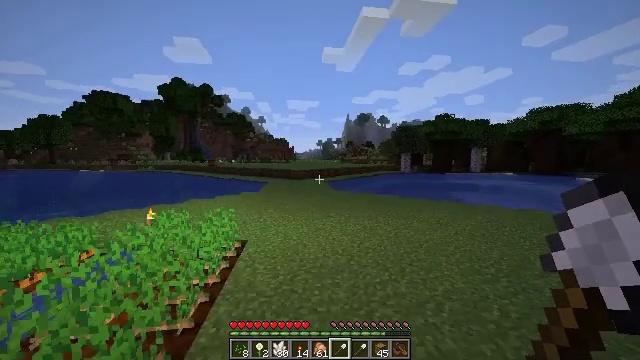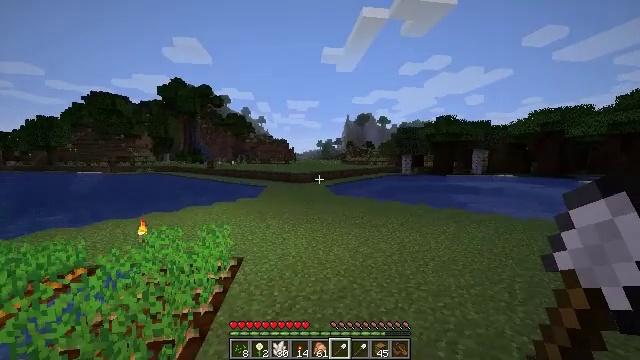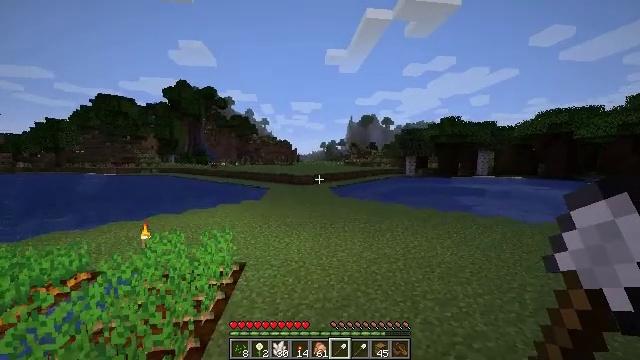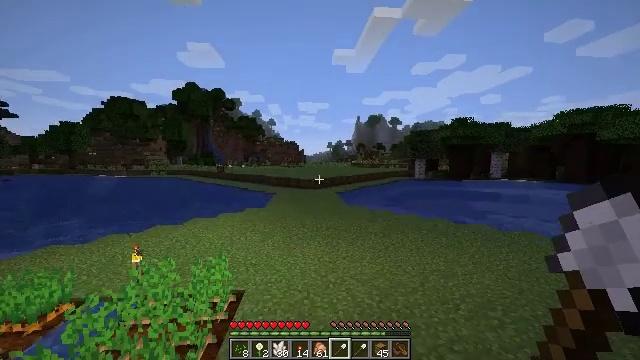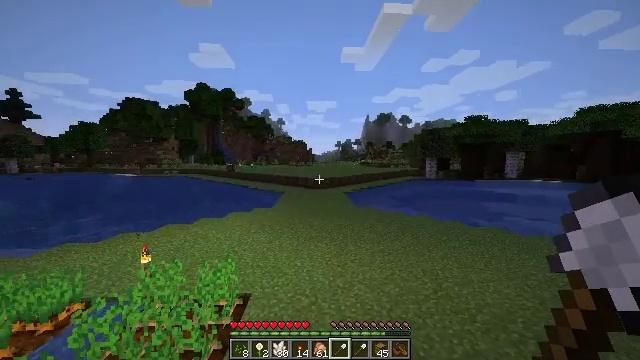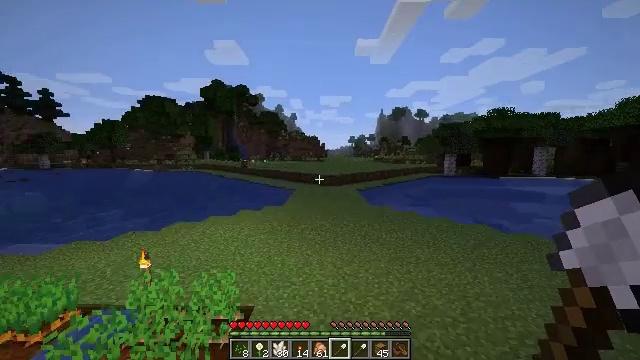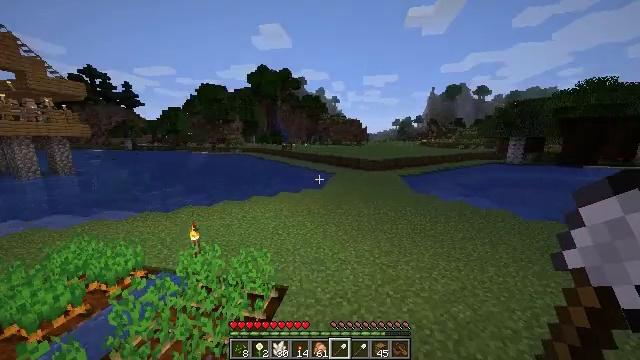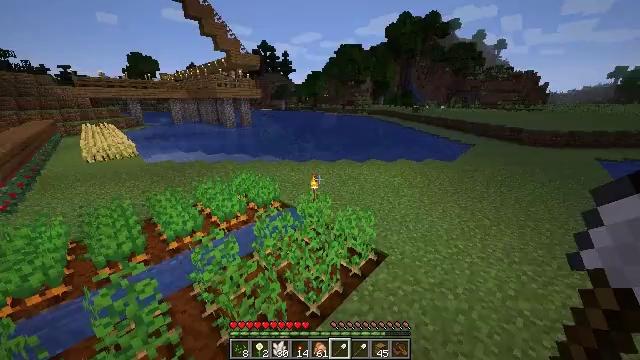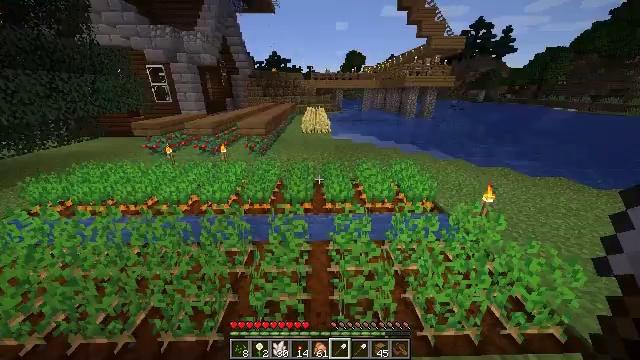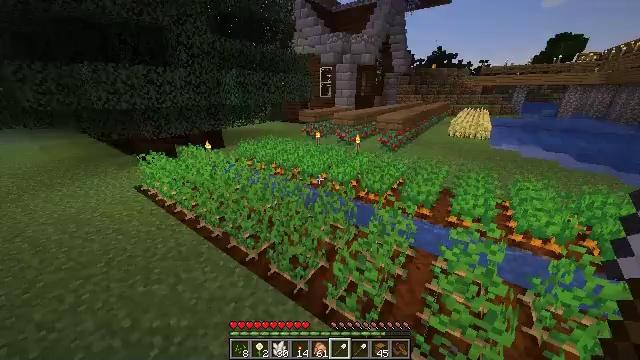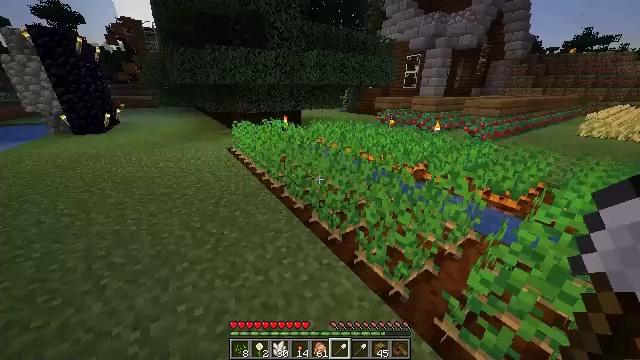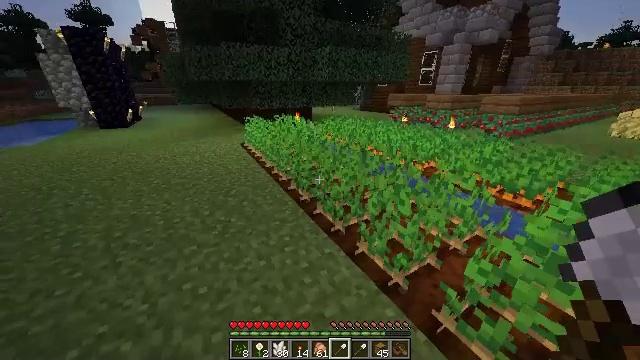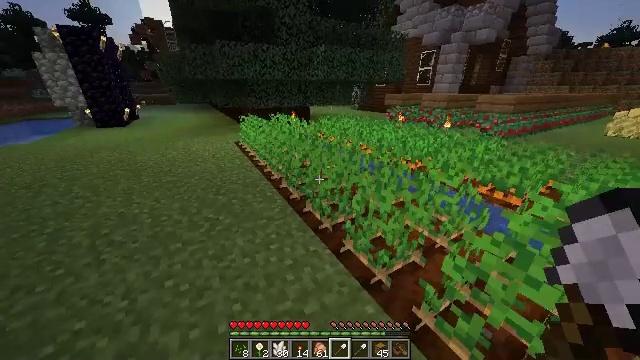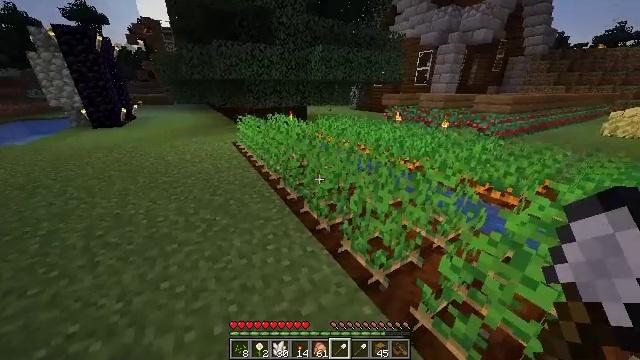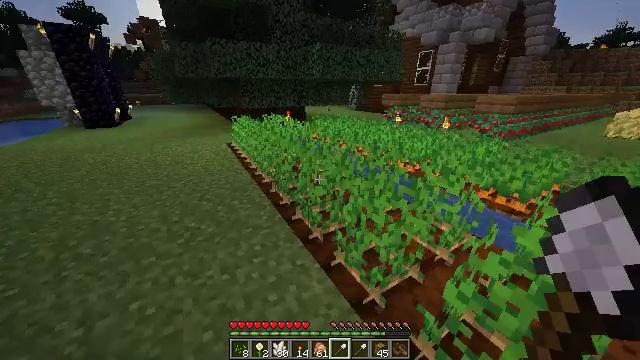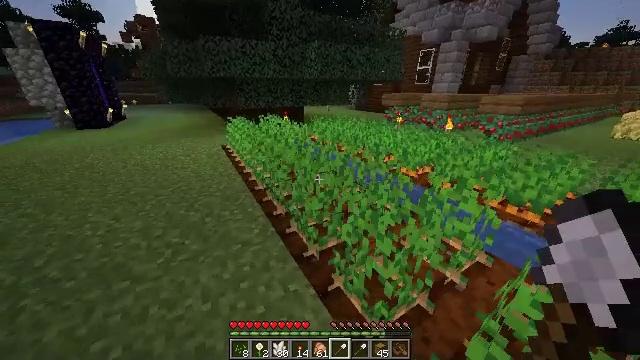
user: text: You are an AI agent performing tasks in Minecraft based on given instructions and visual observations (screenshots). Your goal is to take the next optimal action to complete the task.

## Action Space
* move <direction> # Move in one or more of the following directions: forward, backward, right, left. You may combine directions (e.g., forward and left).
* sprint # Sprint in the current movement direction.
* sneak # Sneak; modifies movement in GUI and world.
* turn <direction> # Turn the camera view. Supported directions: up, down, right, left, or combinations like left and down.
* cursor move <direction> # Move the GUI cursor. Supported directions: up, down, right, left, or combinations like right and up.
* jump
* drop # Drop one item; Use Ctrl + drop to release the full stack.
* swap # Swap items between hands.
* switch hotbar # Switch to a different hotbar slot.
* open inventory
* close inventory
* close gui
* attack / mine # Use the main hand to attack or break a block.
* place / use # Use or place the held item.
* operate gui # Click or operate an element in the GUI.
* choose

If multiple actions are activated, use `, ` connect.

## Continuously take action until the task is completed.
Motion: motion action
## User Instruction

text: Hold left button to gather the purple bed.
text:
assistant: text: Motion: move forward, sprint, jump
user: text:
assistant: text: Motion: move forward, sprint, jump
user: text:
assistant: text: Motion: move forward, sprint, turn left, jump
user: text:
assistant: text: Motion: move forward, turn left, jump
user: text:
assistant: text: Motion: move forward, turn left and down, jump
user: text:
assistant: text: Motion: move forward, turn left and down, jump
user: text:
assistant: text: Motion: move forward, turn left and down, jump
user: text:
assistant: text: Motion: move forward, turn left and down
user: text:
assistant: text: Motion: move forward, turn left
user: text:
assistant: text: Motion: move forward, turn left
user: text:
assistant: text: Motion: move forward, turn left
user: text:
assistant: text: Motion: move forward, sprint
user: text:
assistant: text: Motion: move forward, sprint
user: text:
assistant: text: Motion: move forward, sprint
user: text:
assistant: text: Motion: move forward
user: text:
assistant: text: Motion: move forward, turn left
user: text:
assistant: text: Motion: move forward, sprint, turn left and up
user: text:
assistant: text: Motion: move forward, sprint, turn left and up
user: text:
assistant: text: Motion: move forward, sprint, turn left and up
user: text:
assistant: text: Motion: move forward, turn left
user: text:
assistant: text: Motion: move forward
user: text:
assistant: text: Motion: move forward, sprint
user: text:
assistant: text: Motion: move forward, sprint
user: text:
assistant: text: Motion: move forward, sprint
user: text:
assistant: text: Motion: move forward, sprint
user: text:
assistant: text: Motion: move forward
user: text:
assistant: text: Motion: move forward
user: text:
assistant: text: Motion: move forward
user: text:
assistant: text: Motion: move forward
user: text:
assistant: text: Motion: move forward, turn right